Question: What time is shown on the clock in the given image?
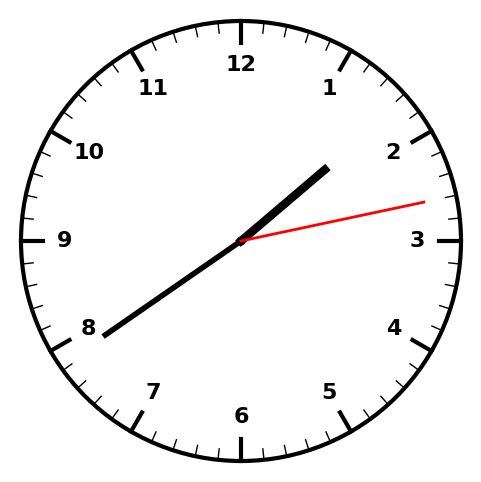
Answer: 01:39:13